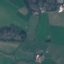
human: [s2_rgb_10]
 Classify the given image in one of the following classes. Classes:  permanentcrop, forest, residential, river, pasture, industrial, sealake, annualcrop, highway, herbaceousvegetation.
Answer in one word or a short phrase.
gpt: Pasture